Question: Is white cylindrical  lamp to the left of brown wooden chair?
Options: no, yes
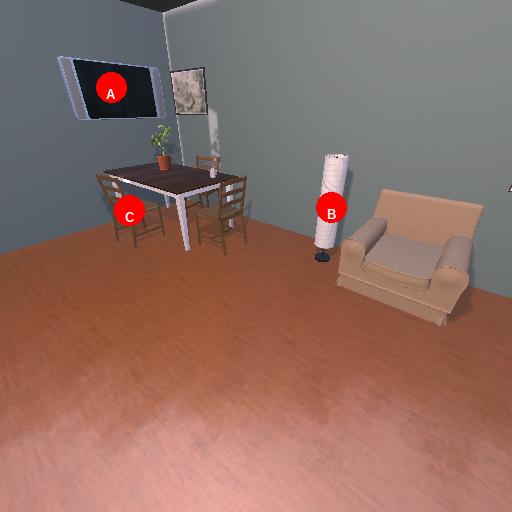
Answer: no